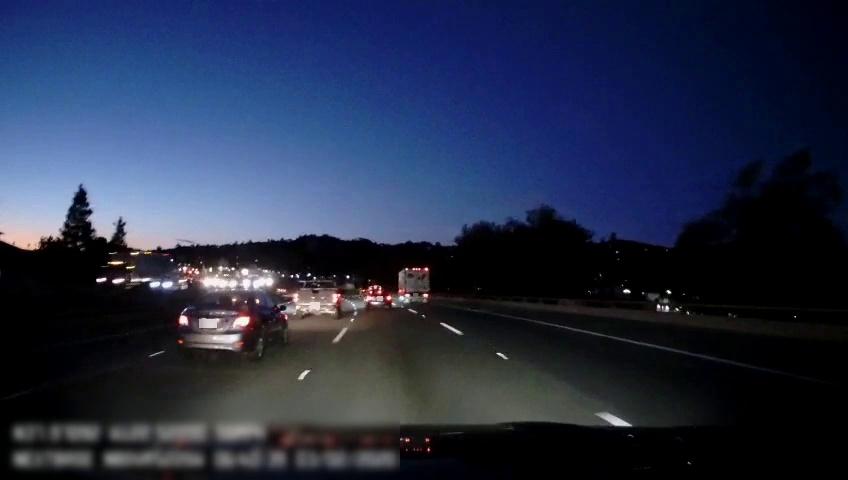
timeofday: Night
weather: Other
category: Drivable Space
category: Vehicles | Car
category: Vehicles | Truck
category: Vehicles | Car
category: Vehicles | Truck
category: Vehicles | Truck
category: Vehicles | Truck
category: Vehicles | SUV
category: Vehicles | SUV
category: Vehicles | SUV
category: Lanes | Alternate Lane
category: Lanes | Alternate Lane
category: Lanes | Current Lane
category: Lanes | Current Lane
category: Lanes | Alternate Lane